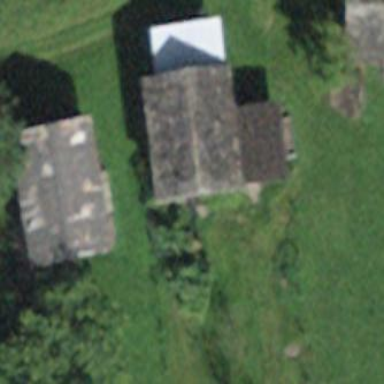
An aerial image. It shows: Stable.